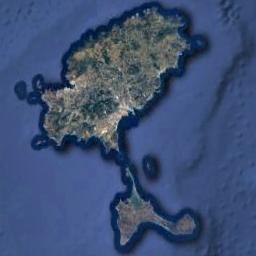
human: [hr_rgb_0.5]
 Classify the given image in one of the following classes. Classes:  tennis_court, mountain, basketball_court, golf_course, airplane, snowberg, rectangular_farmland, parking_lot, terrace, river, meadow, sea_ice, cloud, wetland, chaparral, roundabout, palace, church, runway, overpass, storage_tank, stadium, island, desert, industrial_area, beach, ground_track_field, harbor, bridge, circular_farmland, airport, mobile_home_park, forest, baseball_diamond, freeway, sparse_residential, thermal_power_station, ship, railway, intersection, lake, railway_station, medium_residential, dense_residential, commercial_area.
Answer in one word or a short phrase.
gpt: island